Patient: sex M, age 42
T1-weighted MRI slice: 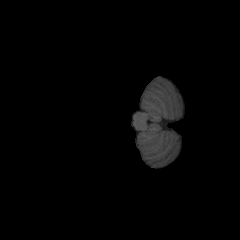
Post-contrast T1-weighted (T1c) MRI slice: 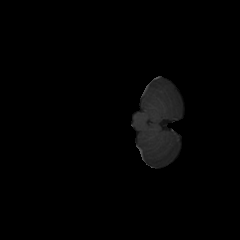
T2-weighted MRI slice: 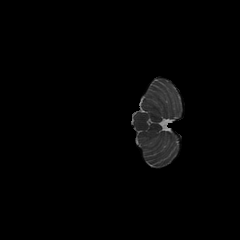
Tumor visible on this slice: no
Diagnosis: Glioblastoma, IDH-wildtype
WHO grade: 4